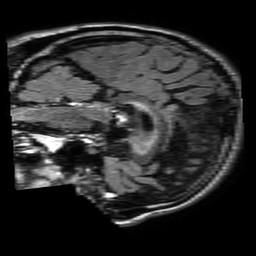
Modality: FLAIR
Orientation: sagittal
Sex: male
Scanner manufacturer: philips
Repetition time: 11 s
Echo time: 0.125 s